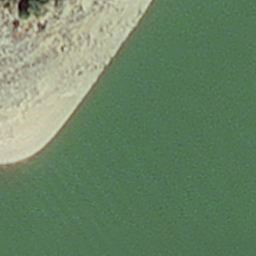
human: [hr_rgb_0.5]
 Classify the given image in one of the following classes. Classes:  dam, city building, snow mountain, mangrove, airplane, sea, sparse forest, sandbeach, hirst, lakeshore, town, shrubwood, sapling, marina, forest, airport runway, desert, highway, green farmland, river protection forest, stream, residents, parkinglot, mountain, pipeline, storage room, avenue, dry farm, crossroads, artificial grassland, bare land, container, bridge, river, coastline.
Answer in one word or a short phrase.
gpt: hirst